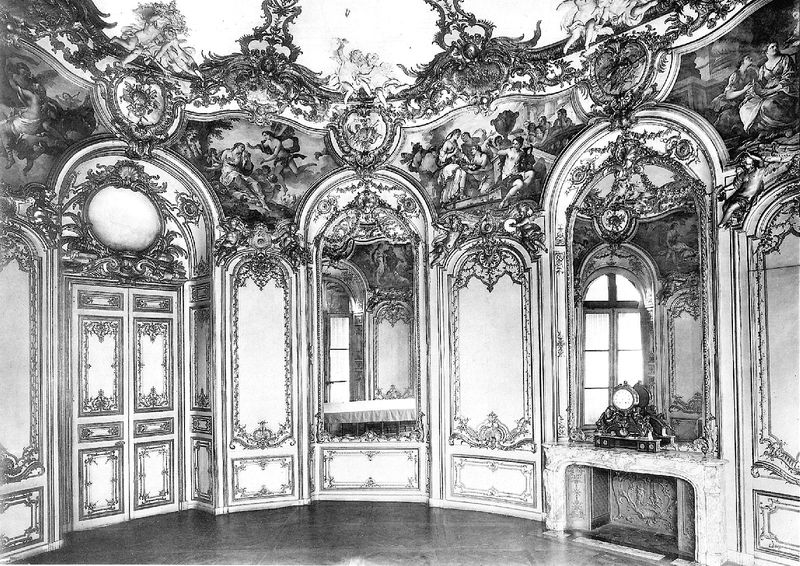
Titel: Hôtel Soubise in Paris
Künstler: Pierre Alexis Delamair
Standort: Paris, Hôtel Soubise (EU - F - Ile-de-France)
Schlagwörter: weiß, frauen, menschen, fenster, licht, tür, schloss, malerei, ornament, barock, silber, spiegel, renaissance, rokoko, kamin, oval, türen, fußboden, saal, salon, ornamente, verzierung, wandmalerei, uhr, stuck, bögen, berlin, kunst, fresko, kabinett, wien, nymphenburg, bernstein, rocaille, wandverkleidung, spiegelsaal, kamain